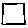
Label: square